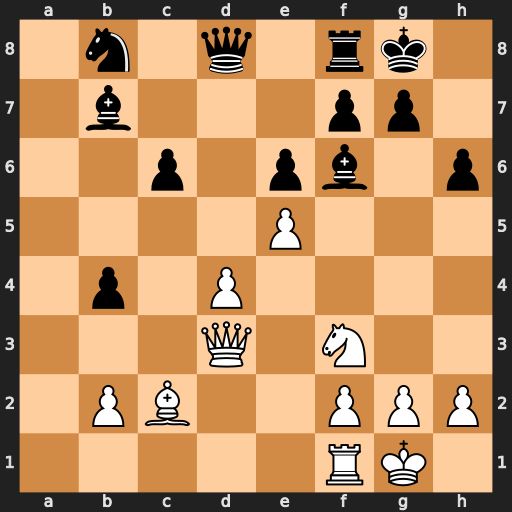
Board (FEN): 1n1q1rk1/1b3pp1/2p1pb1p/4P3/1p1P4/3Q1N2/1PB2PPP/5RK1
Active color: w
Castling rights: -
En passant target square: -
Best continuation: Qh7#